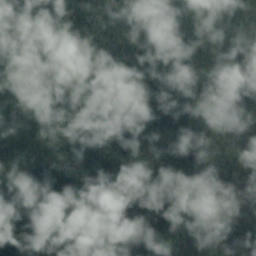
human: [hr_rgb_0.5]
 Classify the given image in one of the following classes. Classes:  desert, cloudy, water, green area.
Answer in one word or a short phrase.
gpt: cloudy